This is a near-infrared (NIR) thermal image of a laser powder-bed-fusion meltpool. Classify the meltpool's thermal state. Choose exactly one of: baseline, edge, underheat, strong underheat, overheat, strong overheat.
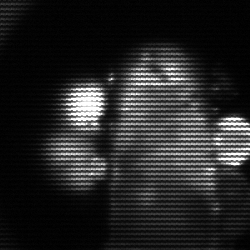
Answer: strong underheat